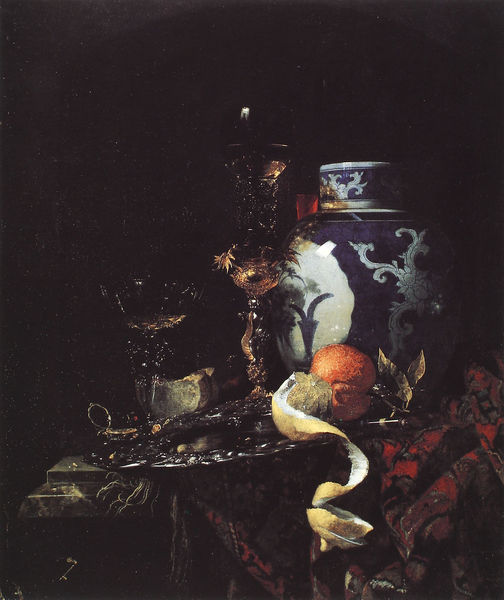
Titel: Stilleben mit Krug
Künstler: Willem Kalf
Institution: Indianapolis, Museum of Art
Schlagwörter: blau, blätter, dunkel, weiß, glas, orange, tisch, obst, rot, tuch, teppich, schale, teller, niederlande, öl, gold, kelch, decke, stilleben, stillleben, vase, apfel, farbe, material, detail, platte, becher, holländisch, zitrone, porzelan, nautilus, luxus, svahle